Interaction volume radius: 5 \u00c5
Interaction volume height: 30 \u00c5
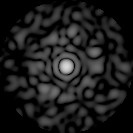
Disorder parameter: 0.8463